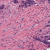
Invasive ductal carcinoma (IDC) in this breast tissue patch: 1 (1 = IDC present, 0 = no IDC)